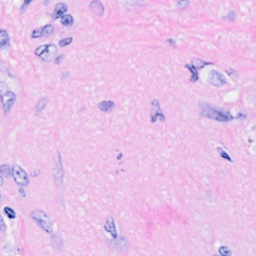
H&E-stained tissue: Breast